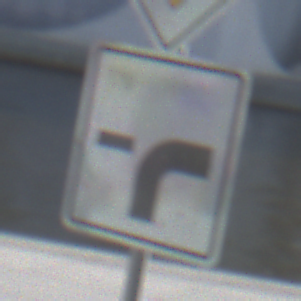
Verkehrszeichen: VerlaufVorfahrtsstrasse9
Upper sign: Vorfahrtsstrasse
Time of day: MorningAfternoon
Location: Outdoor (Urban)
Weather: PartlyCloudy
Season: NotSpecified
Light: Natural